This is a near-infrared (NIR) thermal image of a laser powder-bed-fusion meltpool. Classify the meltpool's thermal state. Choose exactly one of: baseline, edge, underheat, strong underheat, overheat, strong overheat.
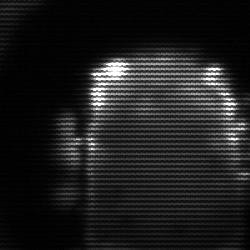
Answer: baseline